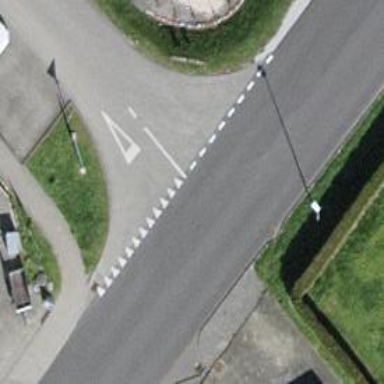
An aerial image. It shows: Road with "give way" sign.